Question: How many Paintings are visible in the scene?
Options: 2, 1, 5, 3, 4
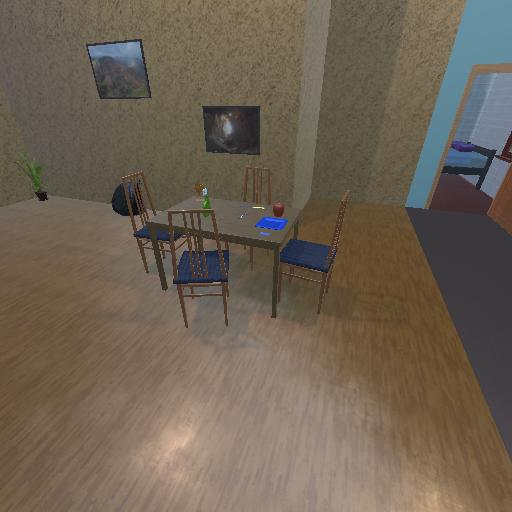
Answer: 2